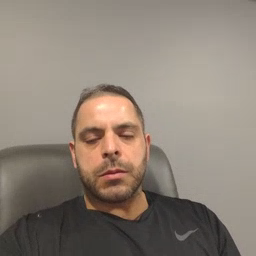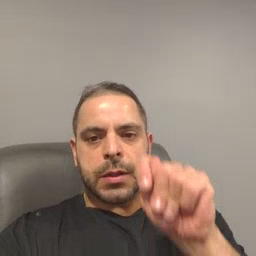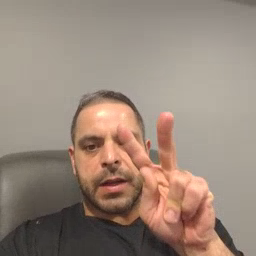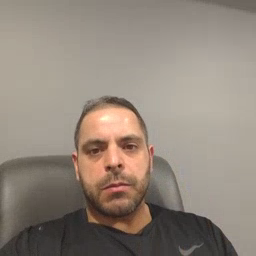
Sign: TV